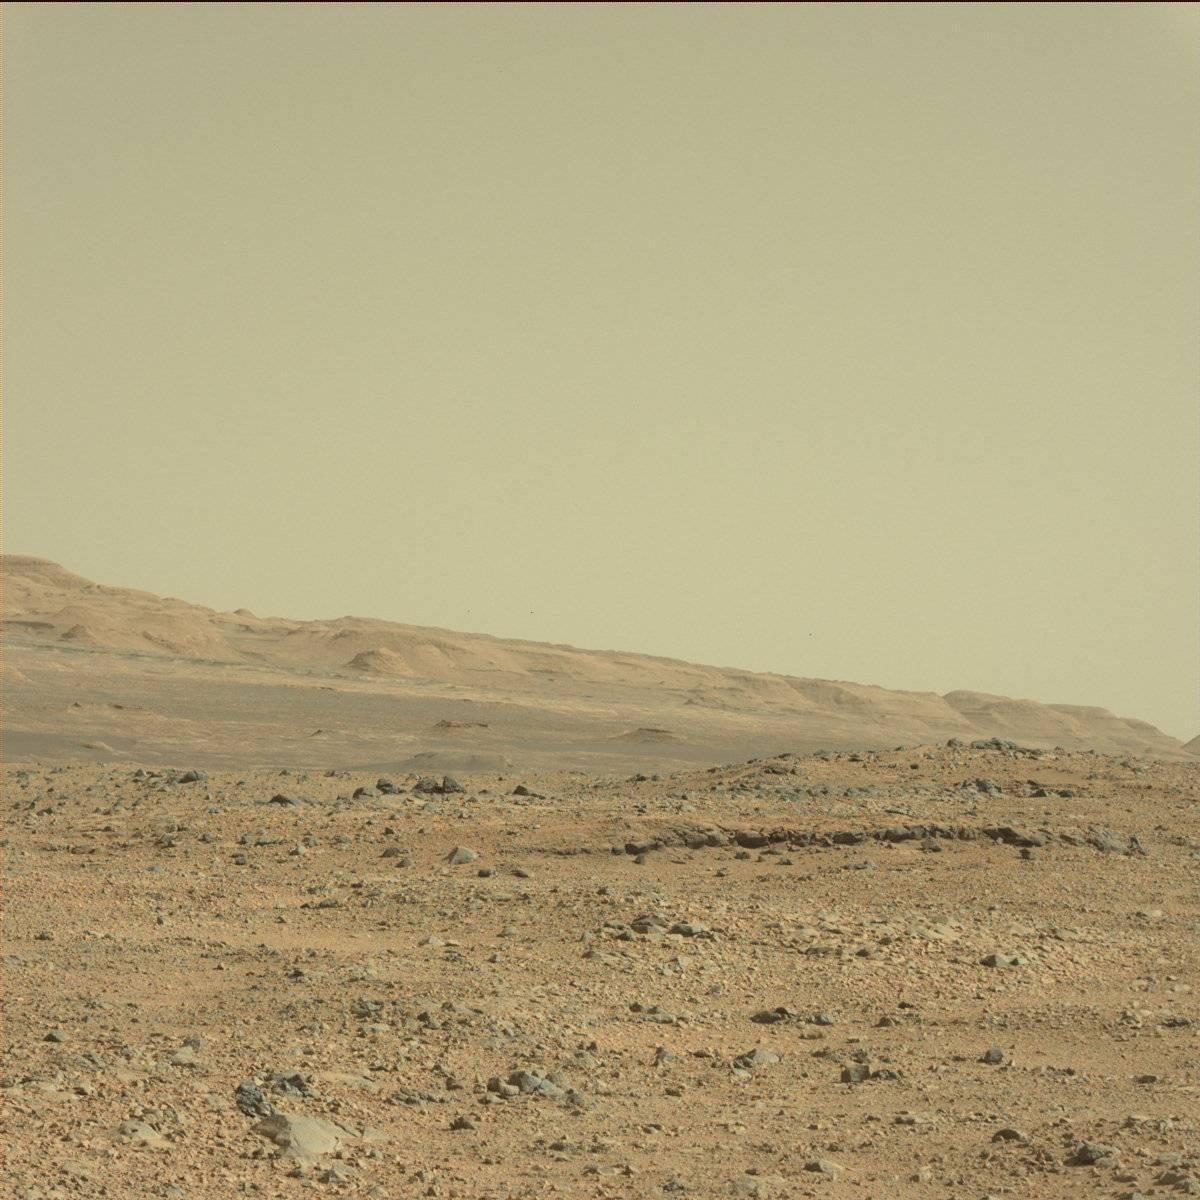
Terrain classes present: Bedrock, Ridge, Sand / Soil, Sky